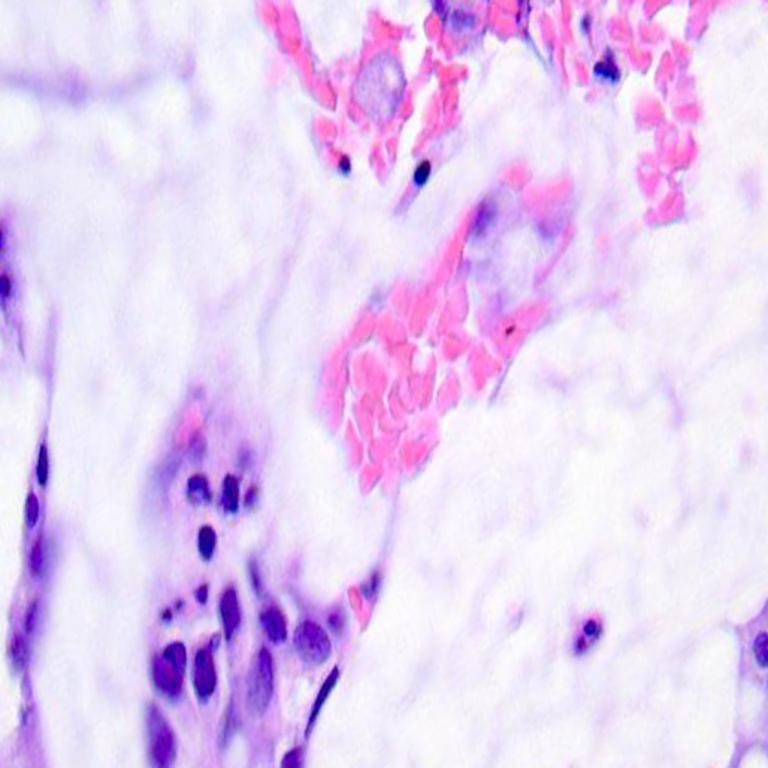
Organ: colon
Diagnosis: adenocarcinomas